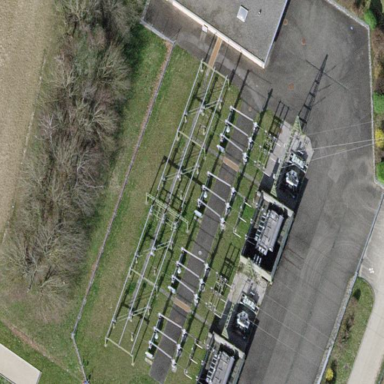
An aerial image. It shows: There is distribution substation enclosed by fence.